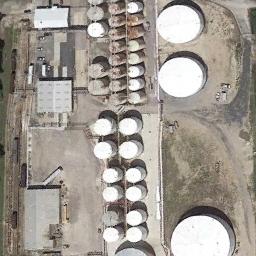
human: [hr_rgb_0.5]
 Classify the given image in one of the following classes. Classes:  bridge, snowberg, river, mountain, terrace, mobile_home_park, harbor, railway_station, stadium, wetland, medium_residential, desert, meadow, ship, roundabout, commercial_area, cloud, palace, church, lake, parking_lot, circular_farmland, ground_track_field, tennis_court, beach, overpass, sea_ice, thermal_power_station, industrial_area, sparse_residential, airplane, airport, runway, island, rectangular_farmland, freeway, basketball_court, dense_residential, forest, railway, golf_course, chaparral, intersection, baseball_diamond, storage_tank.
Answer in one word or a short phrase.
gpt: storage_tank